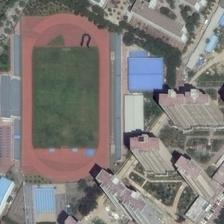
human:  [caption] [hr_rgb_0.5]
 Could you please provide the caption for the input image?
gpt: a playground is semi-surrounded by some green trees and many buildings .

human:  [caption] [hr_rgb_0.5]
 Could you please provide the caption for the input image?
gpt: a playground is semisurrounded by many large buildings .

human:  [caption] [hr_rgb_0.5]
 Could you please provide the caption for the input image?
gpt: some large buildings and many green trees are around a playground .

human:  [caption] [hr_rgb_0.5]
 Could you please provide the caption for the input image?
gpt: this area includes a large football field, a swimming pool and scattered edifices and is integrated with exuberant plants .

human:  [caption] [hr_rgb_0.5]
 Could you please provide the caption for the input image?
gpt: a playground is semisurrounded by many large buildings .